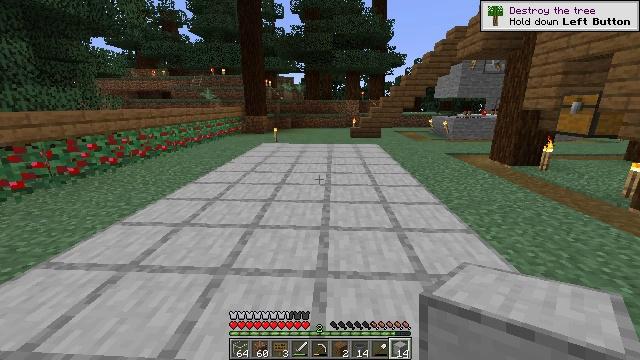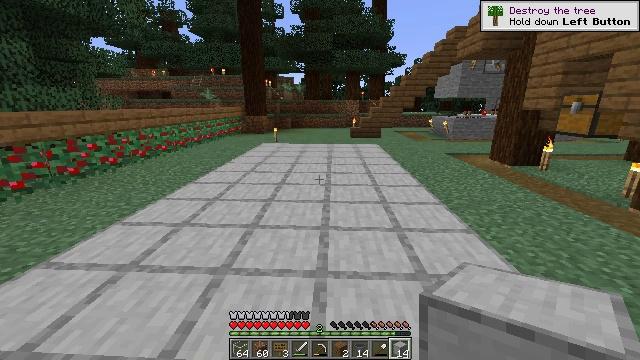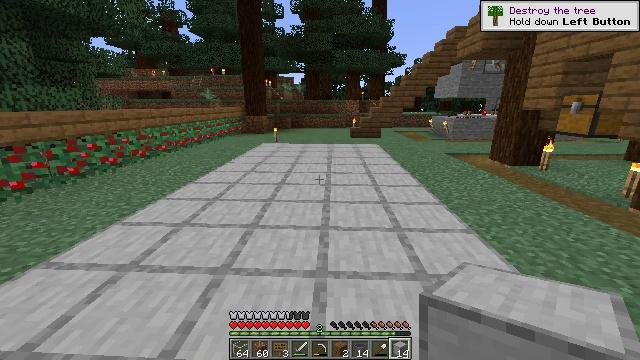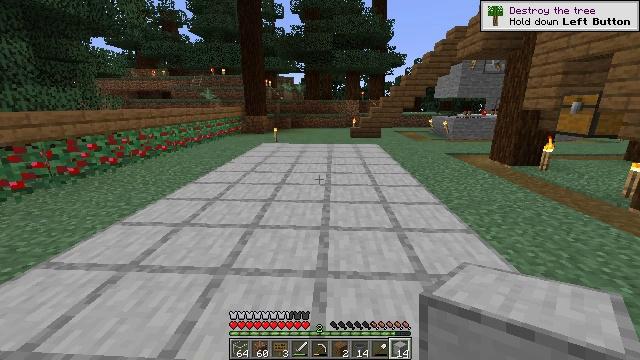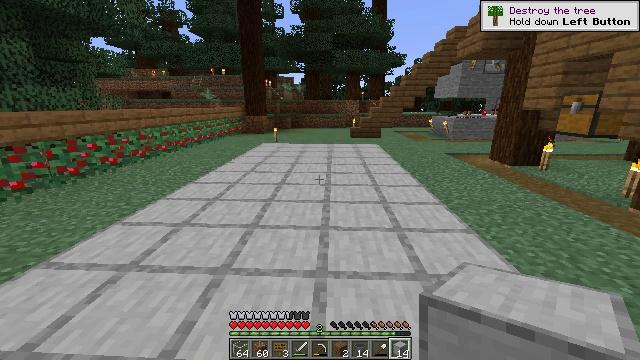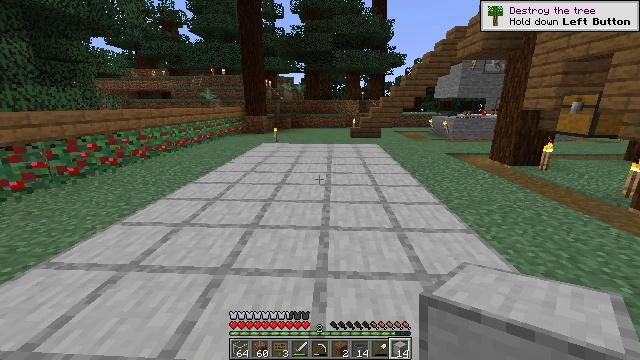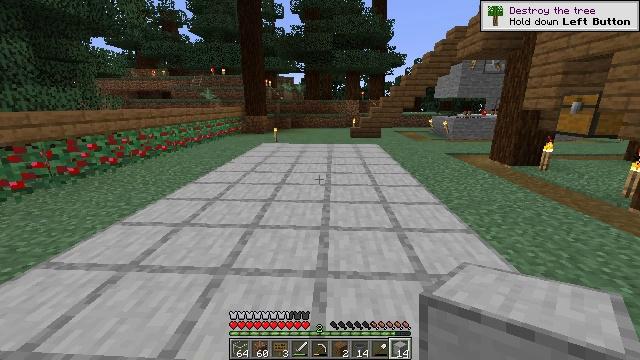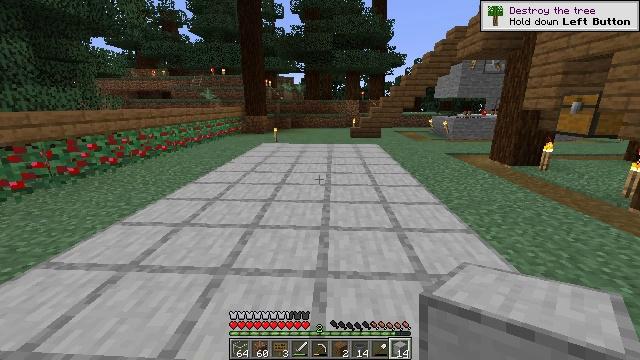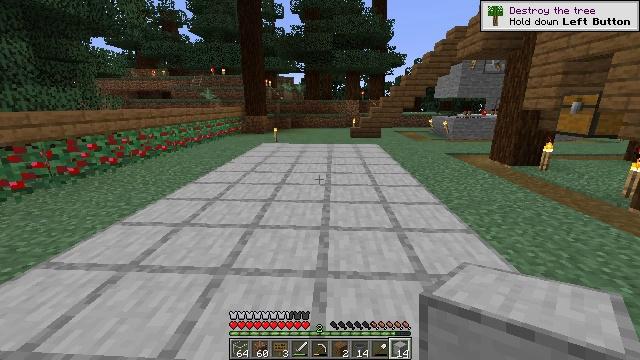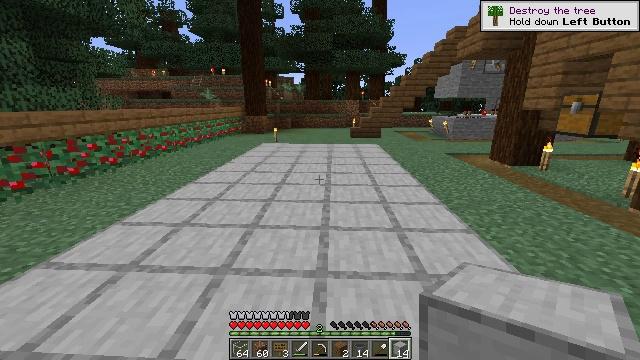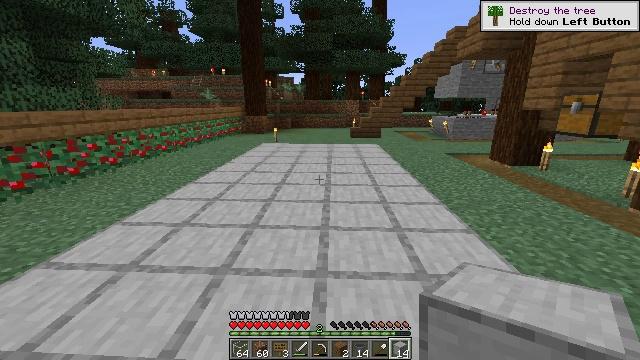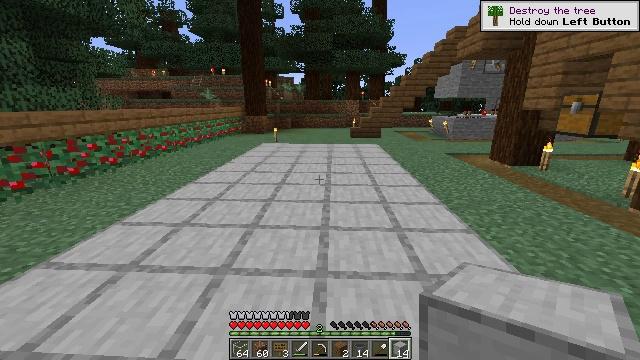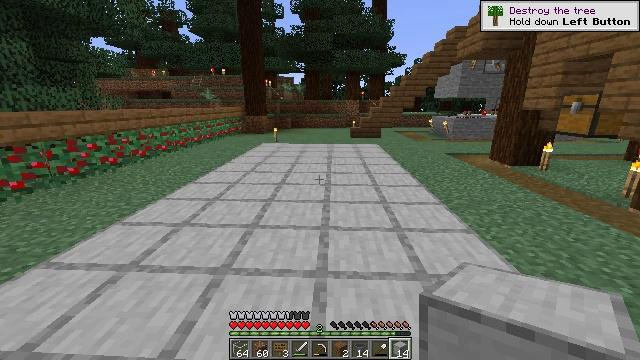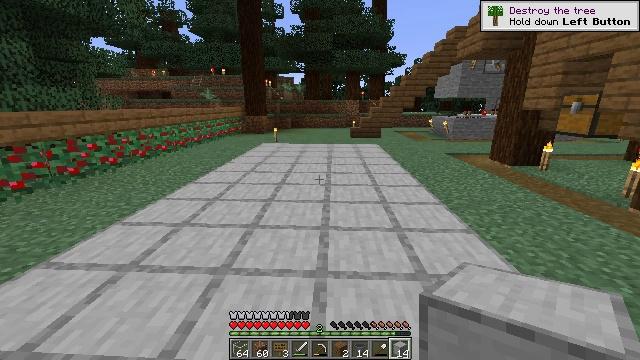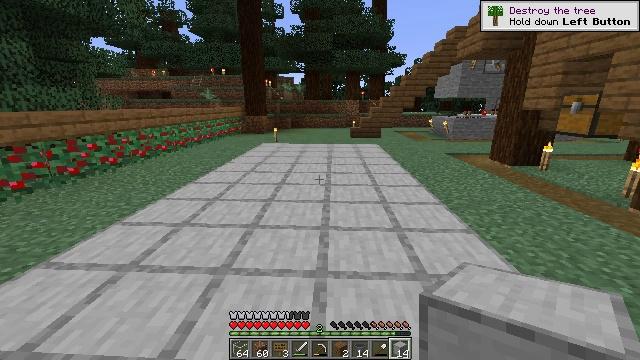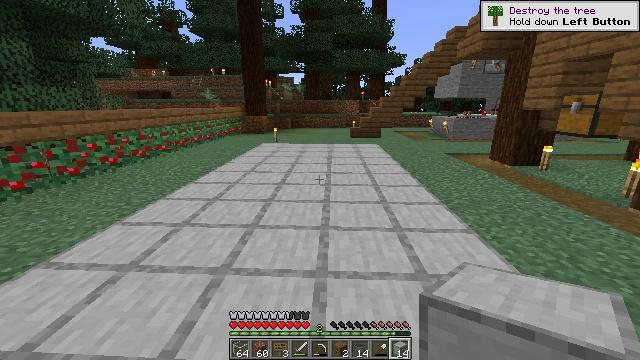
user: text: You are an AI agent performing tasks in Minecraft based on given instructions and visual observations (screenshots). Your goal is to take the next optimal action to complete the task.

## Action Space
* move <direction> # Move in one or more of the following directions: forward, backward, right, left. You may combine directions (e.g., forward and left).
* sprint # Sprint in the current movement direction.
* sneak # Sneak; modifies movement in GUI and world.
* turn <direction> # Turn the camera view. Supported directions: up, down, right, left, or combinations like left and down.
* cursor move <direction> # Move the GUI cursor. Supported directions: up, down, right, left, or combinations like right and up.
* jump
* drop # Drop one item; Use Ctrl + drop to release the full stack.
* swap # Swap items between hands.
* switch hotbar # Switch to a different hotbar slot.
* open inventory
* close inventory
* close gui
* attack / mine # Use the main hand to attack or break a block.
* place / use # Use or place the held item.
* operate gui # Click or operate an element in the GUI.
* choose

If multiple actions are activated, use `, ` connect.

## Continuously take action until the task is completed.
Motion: motion action
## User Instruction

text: Get smooth stone for building.
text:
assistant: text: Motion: no_op
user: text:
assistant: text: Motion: no_op
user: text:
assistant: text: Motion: no_op
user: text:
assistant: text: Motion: no_op
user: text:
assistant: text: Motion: no_op
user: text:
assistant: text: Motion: no_op
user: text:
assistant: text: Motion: no_op
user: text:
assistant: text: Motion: no_op
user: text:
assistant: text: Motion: no_op
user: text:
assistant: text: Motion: no_op
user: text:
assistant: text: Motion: no_op
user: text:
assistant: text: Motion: no_op
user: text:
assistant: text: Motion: no_op
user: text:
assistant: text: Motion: no_op
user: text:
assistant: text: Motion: no_op
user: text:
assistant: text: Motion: no_op
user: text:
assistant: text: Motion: no_op
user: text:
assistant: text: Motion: no_op
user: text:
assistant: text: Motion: no_op
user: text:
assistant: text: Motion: no_op
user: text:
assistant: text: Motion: no_op
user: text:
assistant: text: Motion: no_op
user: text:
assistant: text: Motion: no_op
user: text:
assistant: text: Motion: no_op
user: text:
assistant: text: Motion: no_op
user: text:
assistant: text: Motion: no_op
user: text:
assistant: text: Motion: no_op
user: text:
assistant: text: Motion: no_op
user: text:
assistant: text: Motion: no_op
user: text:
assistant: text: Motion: no_op